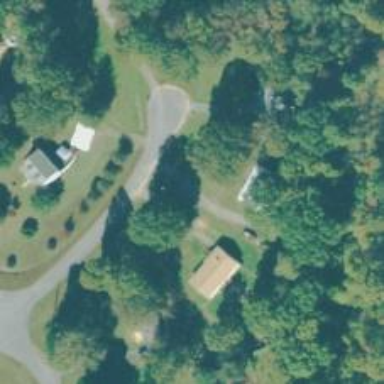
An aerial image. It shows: Driveway.